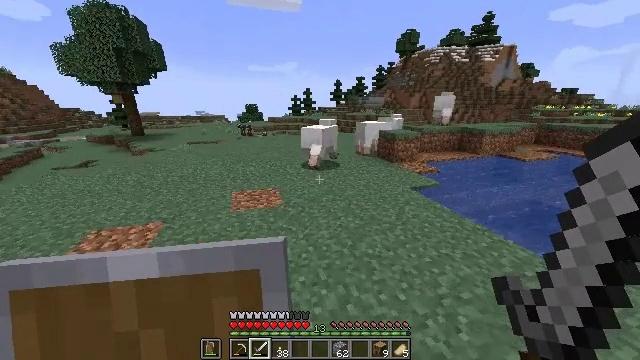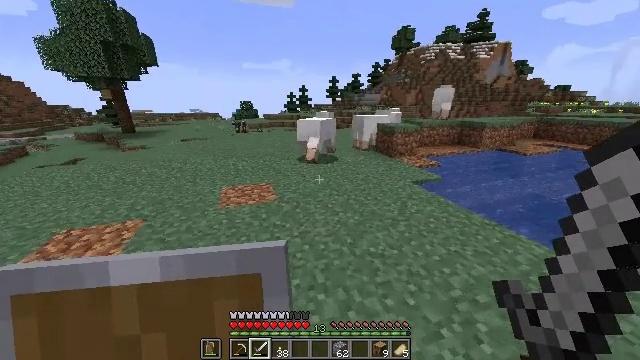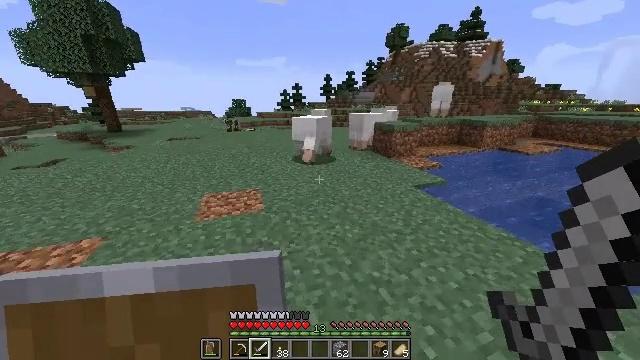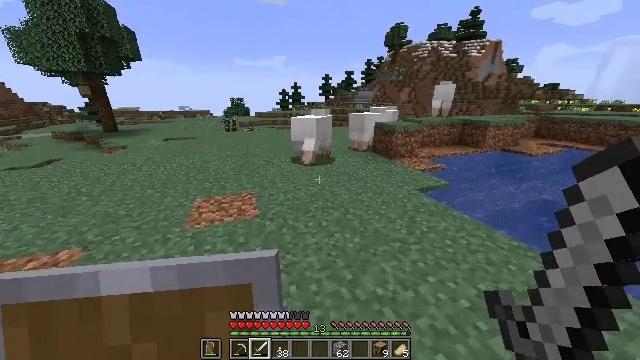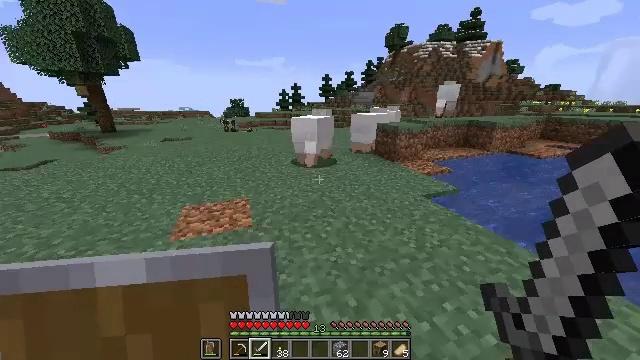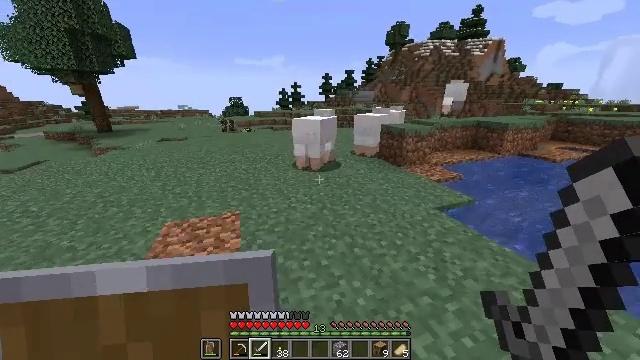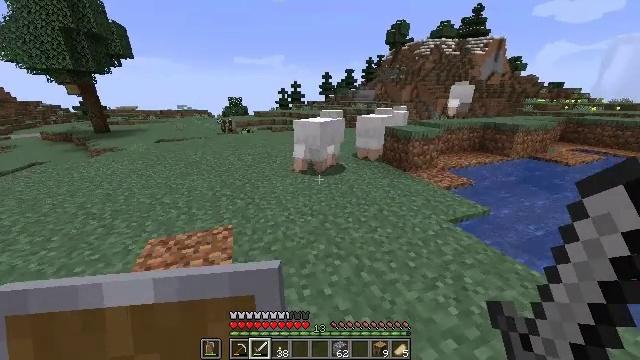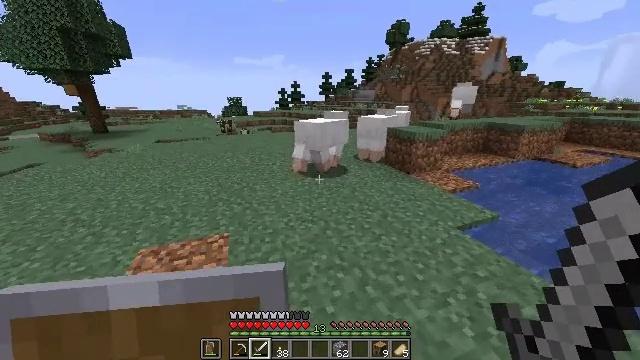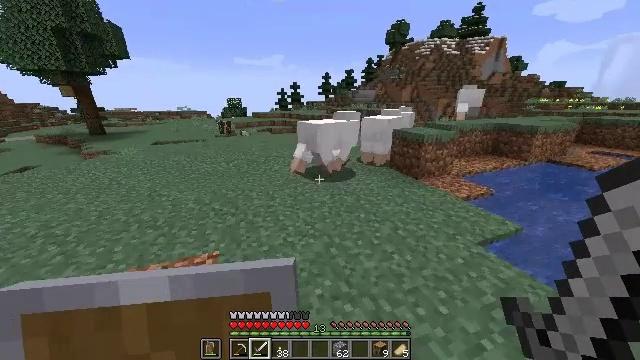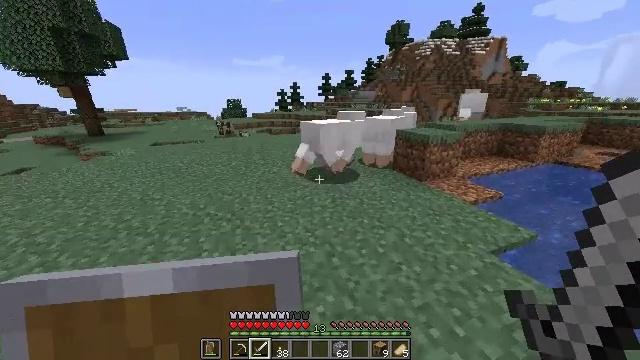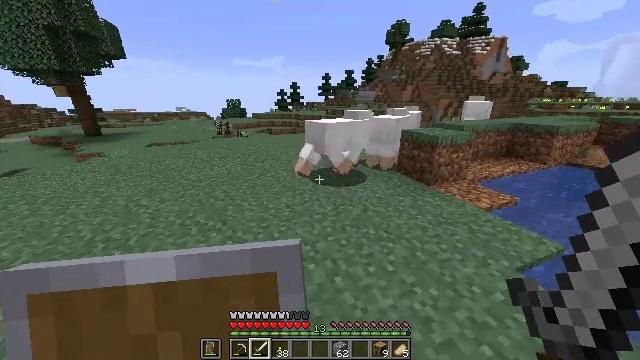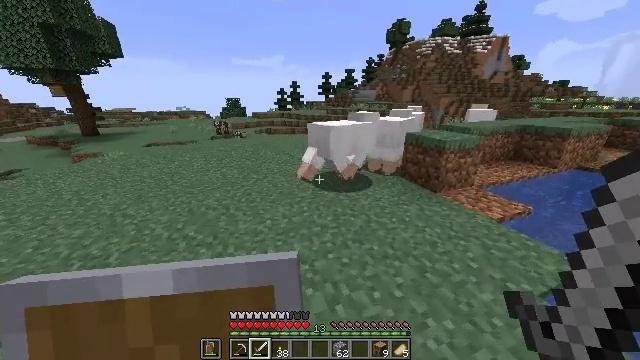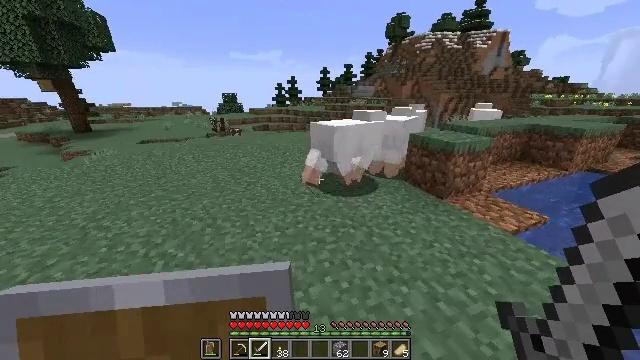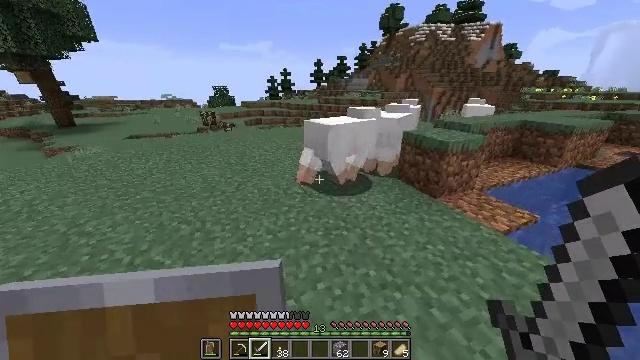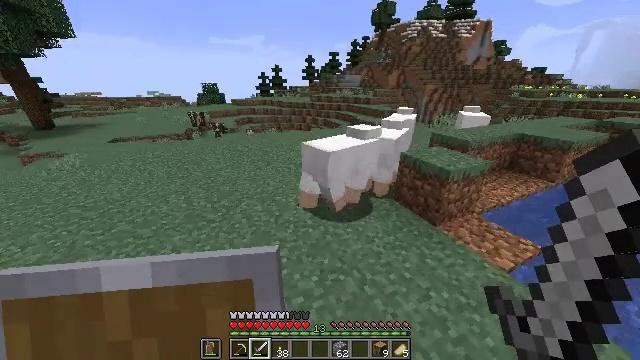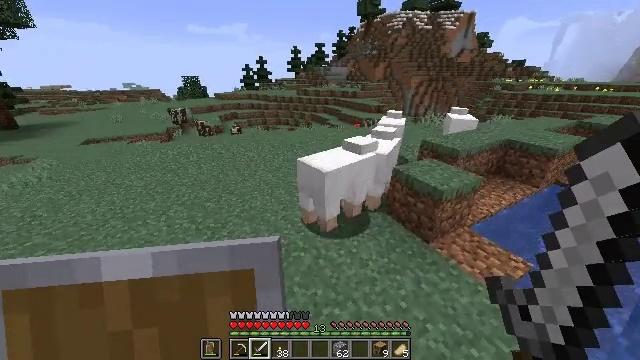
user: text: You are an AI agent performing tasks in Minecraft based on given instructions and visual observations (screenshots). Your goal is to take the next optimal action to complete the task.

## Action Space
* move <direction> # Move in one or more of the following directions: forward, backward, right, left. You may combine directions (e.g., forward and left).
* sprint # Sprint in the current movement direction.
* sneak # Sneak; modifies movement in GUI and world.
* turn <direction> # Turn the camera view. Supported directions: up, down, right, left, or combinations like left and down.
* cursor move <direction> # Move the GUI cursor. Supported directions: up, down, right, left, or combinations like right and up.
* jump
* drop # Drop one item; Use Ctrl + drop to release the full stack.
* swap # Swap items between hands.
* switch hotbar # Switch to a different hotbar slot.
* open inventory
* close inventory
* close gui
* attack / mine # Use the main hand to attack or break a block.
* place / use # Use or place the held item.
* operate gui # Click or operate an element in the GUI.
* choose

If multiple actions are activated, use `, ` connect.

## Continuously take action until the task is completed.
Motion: motion action
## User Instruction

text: Hunt animals.
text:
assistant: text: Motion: move forward, sprint, turn right
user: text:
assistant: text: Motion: move forward, sprint, turn right
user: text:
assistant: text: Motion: move forward
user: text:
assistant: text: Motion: move forward
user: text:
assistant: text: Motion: move forward
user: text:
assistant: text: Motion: move forward
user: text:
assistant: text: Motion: move forward
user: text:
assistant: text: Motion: move forward
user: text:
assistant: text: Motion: move forward
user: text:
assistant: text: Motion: move forward
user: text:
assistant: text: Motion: move forward
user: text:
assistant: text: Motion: move forward
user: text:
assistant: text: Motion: move forward, turn right and down, jump
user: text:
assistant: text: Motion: move forward, turn right and down, jump
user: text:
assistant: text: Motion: move forward, turn right and down, jump
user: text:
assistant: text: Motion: move forward, turn right and down, jump
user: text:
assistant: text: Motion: move forward, jump
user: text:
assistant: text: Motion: move forward, turn right
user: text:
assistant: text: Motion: move forward, turn right
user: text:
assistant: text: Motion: turn right
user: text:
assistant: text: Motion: turn right
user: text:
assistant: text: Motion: turn right, attack / mine
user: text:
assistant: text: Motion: turn right, attack / mine
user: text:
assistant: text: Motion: turn right, attack / mine
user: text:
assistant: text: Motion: turn right, attack / mine
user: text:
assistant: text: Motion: no_op
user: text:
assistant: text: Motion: no_op
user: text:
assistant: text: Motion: no_op
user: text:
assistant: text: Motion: no_op
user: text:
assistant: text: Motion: no_op